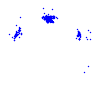
Particle: proton